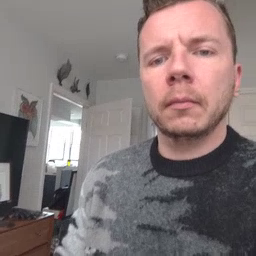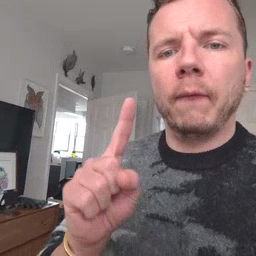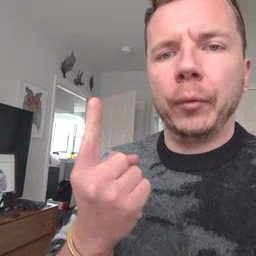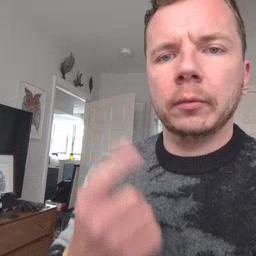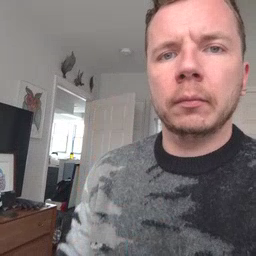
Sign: first